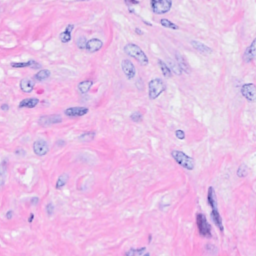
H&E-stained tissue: Breast